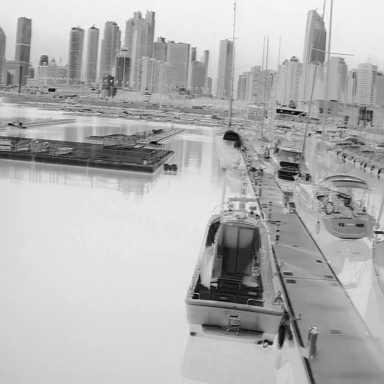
There are seven objects shown in the infrared image, including four canoes, and three sailboats.